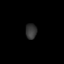
Tissue: skin
Cell type: Others
Senescence score: 0.7556
Nuclear area (px): 171
Mean DAPI intensity: 51.918